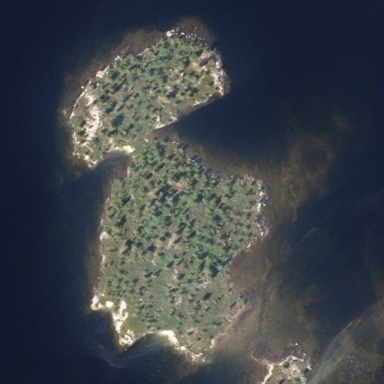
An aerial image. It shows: Islet.